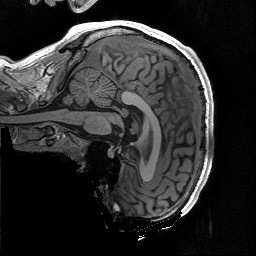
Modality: T1w
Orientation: sagittal